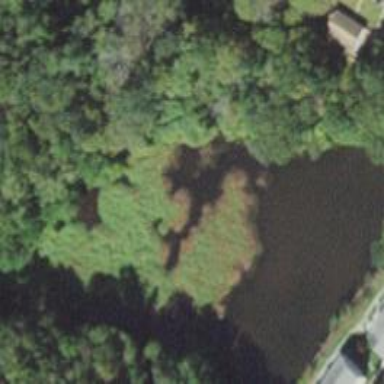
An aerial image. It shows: Pond with natural water.